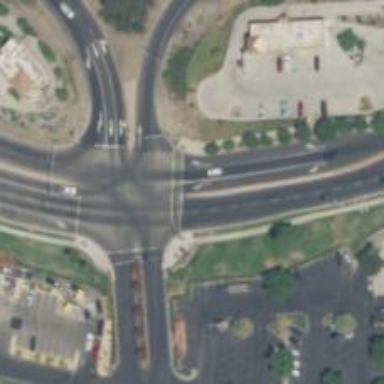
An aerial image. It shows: Crossing on the road with line markings.